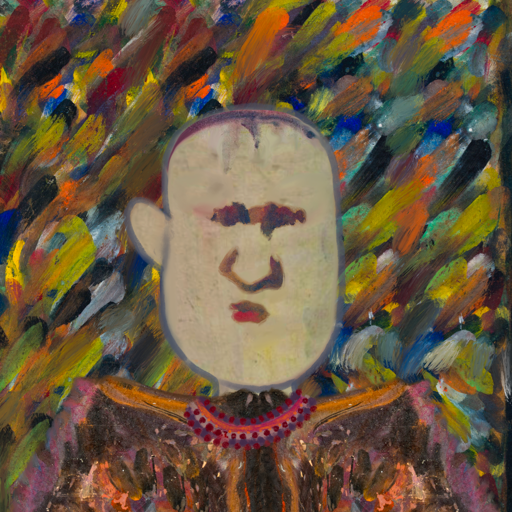
Background: An_Impression, Head And Neck Front: Hill_Girl, Face Front: In_The_Sun, Bust: Gypsy_Queen, Hair Front: Blank, Head Accessory: Blank, Second Necklace: Blank, Necklace: Roy_Bahadur, Baby: Blank